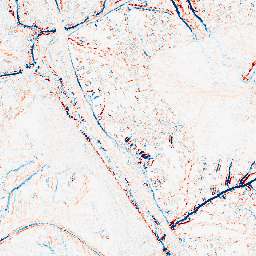
Category: edge_preserving
Decomposition family: median
Decomposition parameters: size: 5
Upsampling method: cubic_catmull_rom
Upsampling parameters: scale: 4
Upsampling scale: 4